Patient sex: M
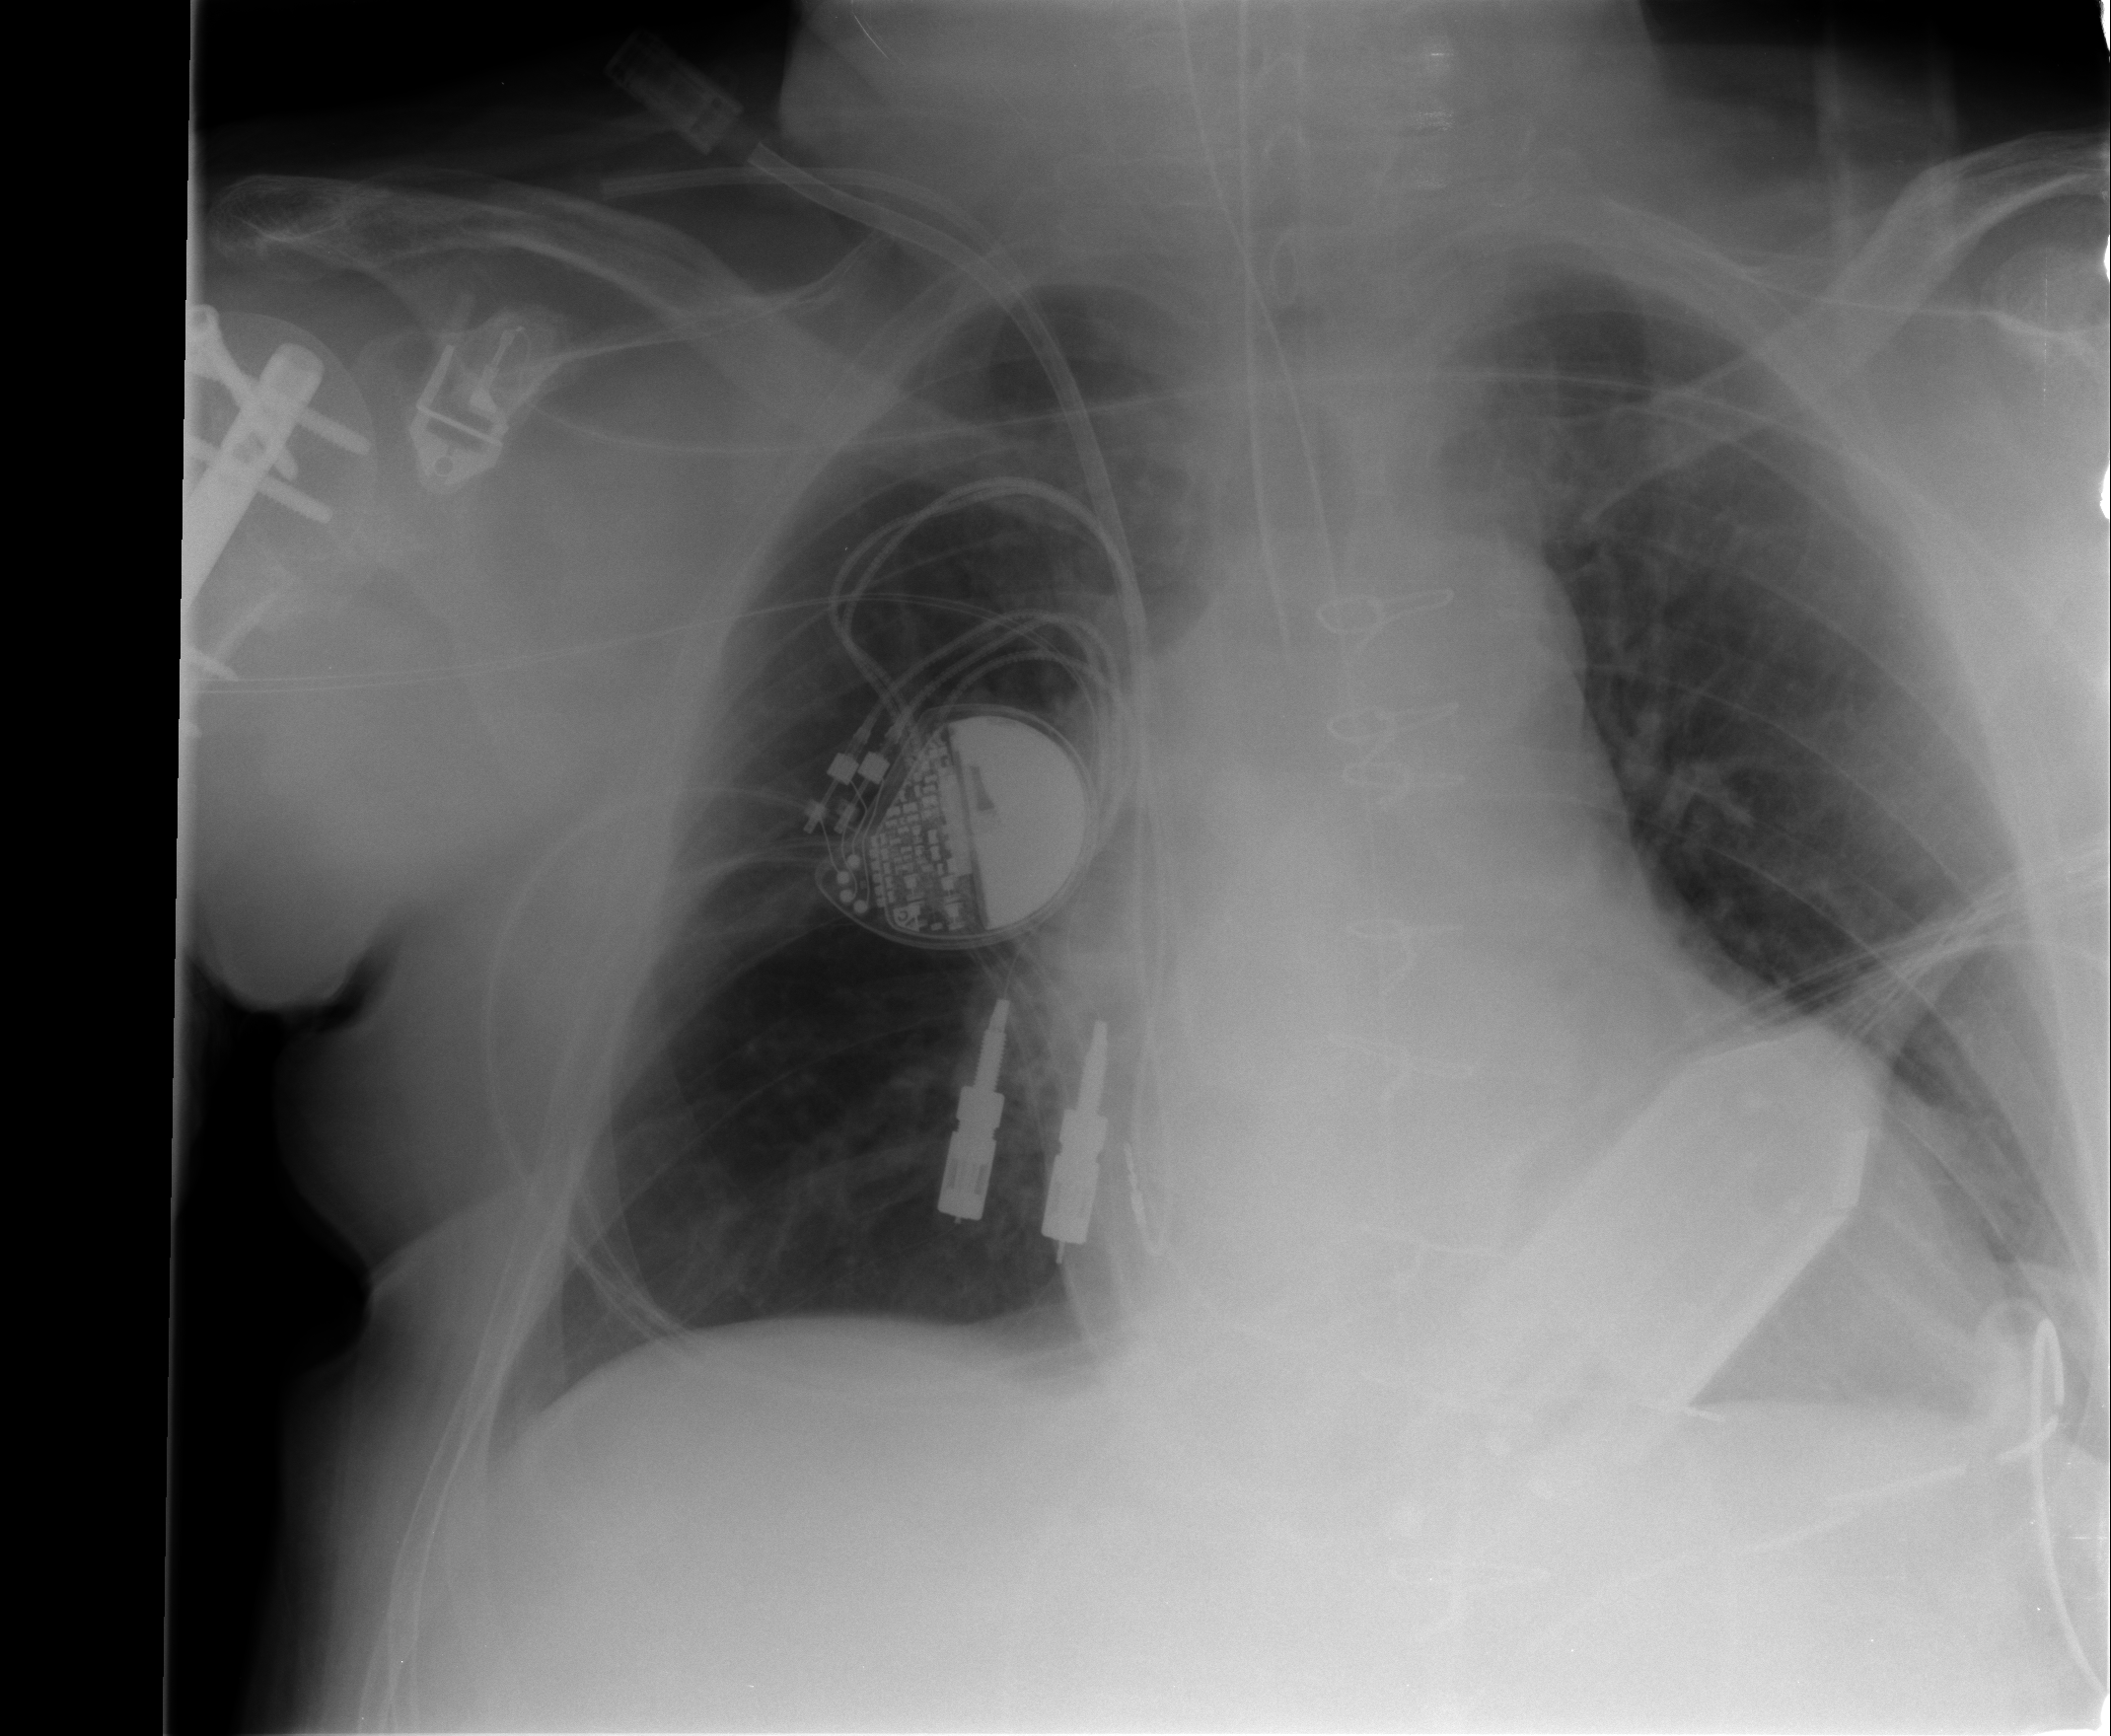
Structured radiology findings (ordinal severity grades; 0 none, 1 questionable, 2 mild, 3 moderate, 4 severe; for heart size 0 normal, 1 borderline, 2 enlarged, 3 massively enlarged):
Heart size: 2
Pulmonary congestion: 2
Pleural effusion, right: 0
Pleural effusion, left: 0
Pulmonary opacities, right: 0
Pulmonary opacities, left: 0
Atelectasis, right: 0
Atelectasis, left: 1